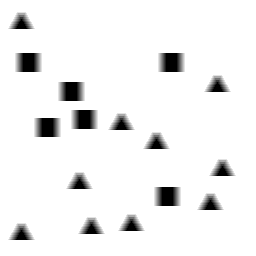
Squares: 6
Triangles: 10
Stars: 0
Total shapes: 16